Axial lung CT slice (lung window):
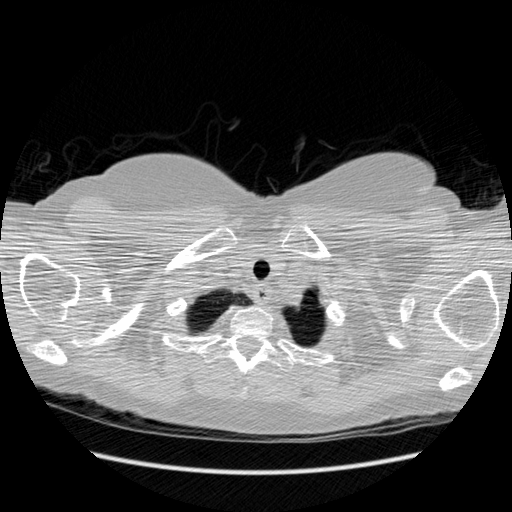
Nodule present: no